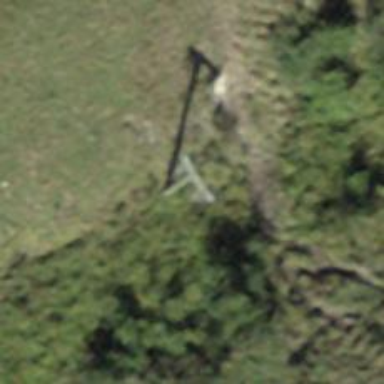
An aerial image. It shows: Pylon for aerialway.